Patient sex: M
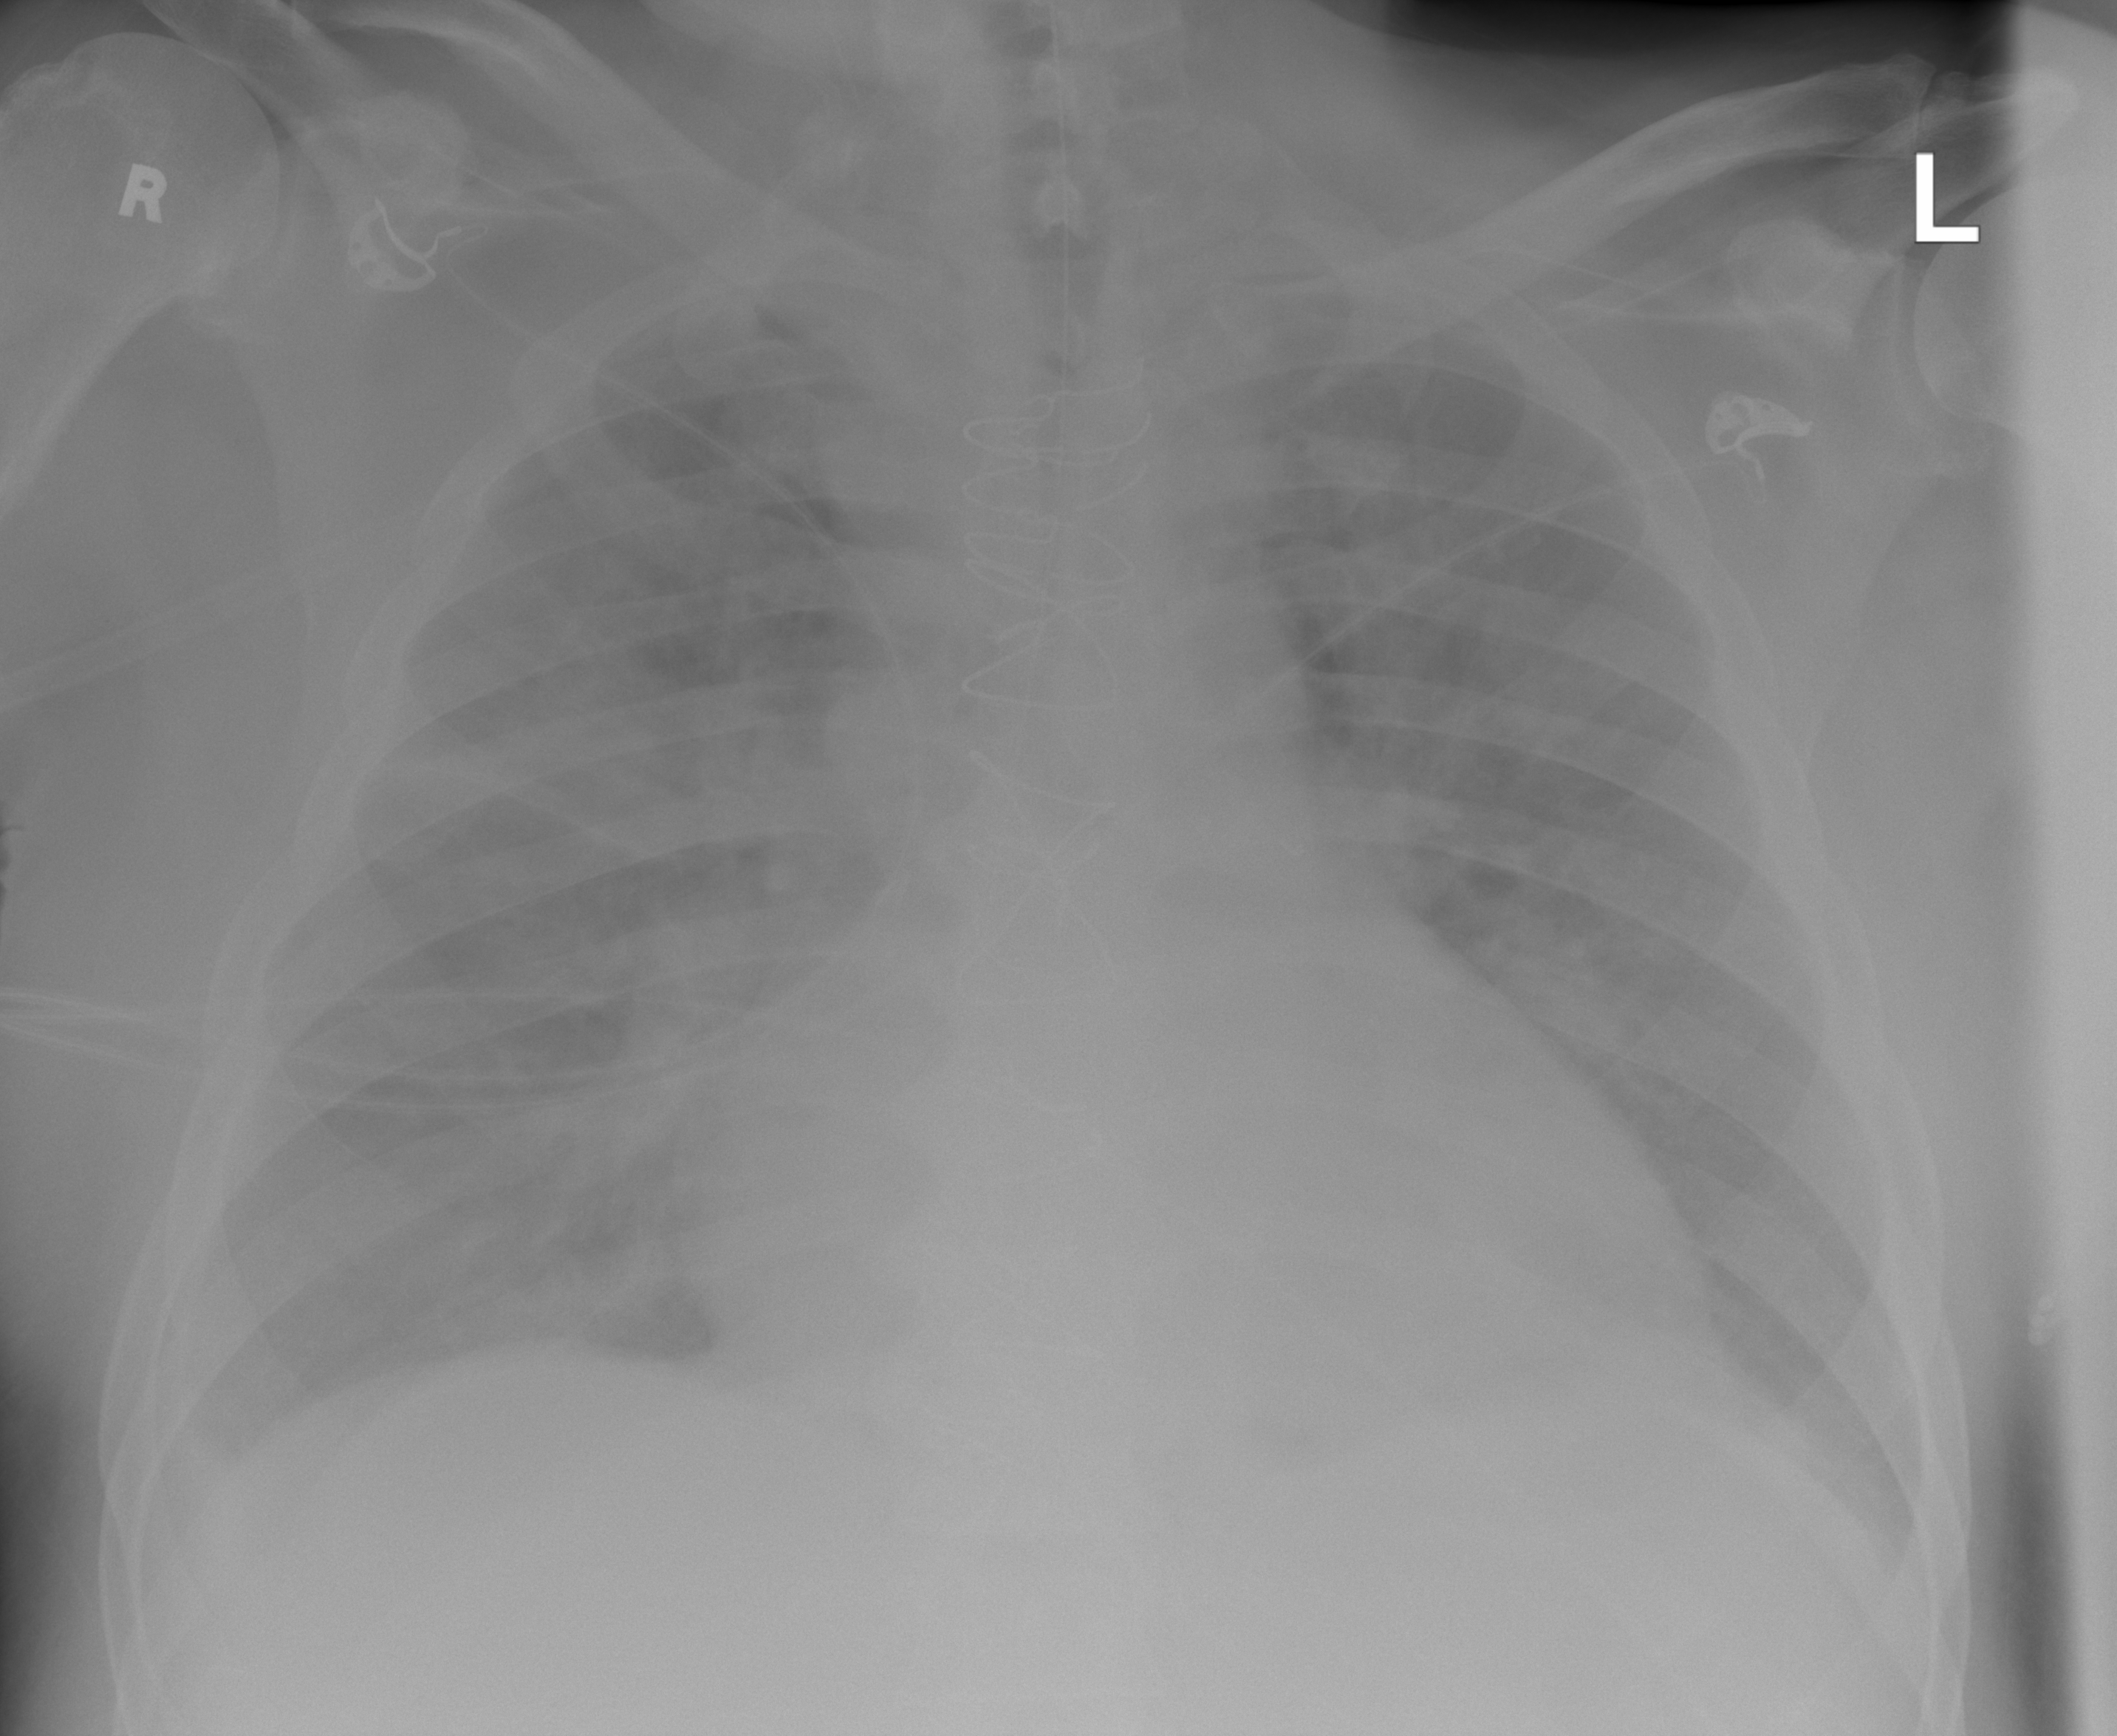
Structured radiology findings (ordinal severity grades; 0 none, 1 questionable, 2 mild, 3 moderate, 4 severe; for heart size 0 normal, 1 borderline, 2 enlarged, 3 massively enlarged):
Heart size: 2
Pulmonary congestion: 2
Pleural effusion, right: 2
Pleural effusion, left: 0
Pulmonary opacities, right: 2
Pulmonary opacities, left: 2
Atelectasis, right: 2
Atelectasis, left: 2